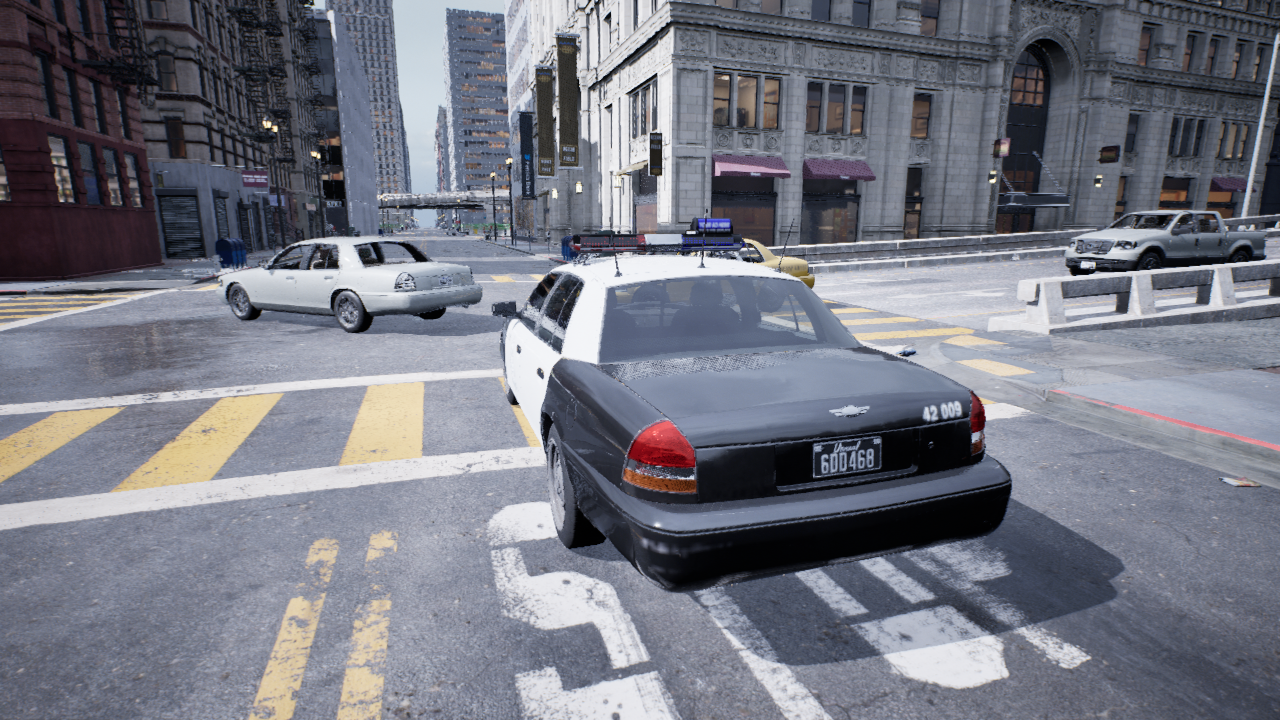
Venue: residential
Lighting: overcast
Vehicle rig: sedan